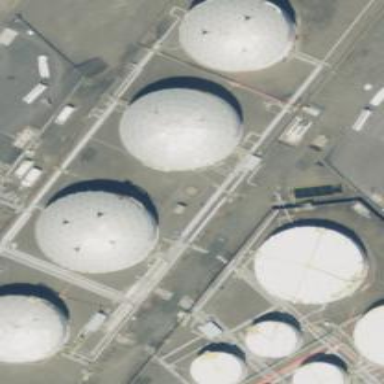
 man-made structure designed for storing gases."